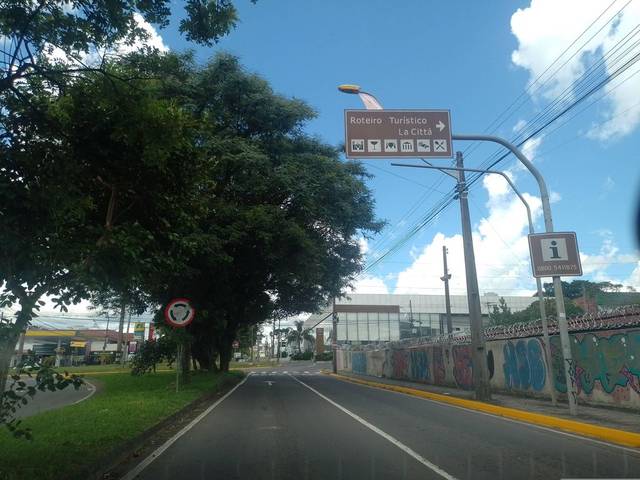
Region: Brazil
Coordinates: -29.153, -51.159